Question:
I have tried everything to get android SDK working on Fedora 19 64 bit. But still I get error that
> R cannot be resolved to a variable
In the image below I have created a new project.
So far I have tried
- - -
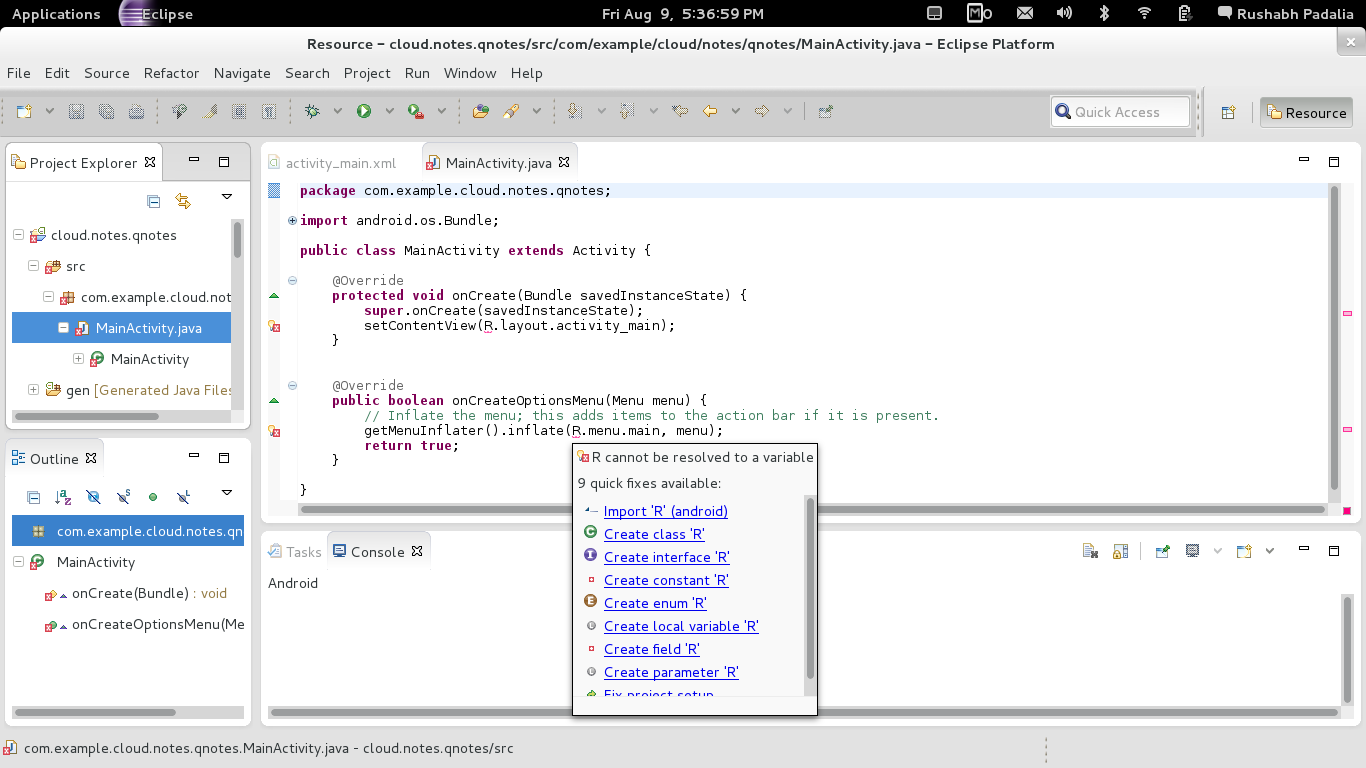
Answer: I think the problem is somewhere under Eclipse preferences. You should check if the path of android_sdk is correctly linked.
However, control in the project tree if the folder res is present.